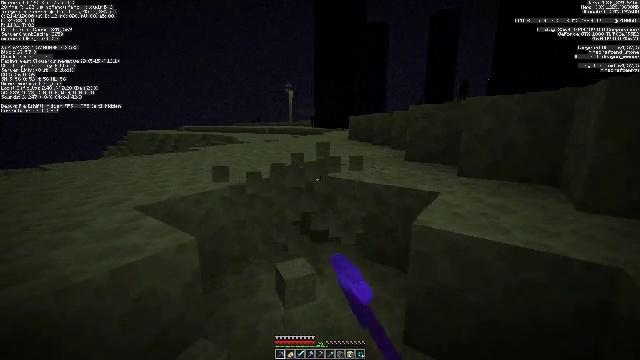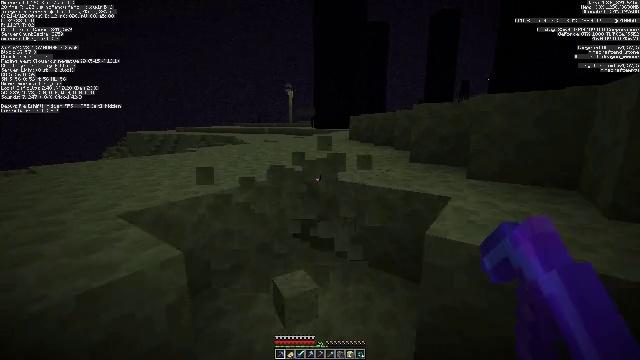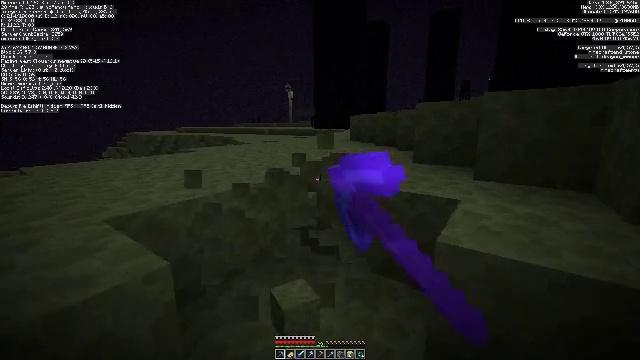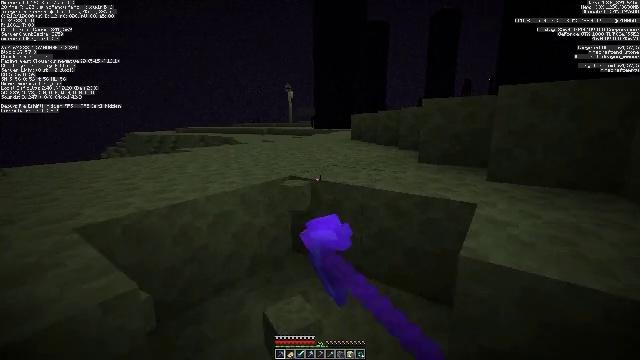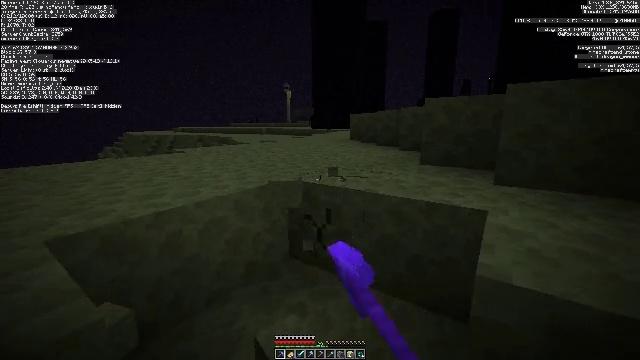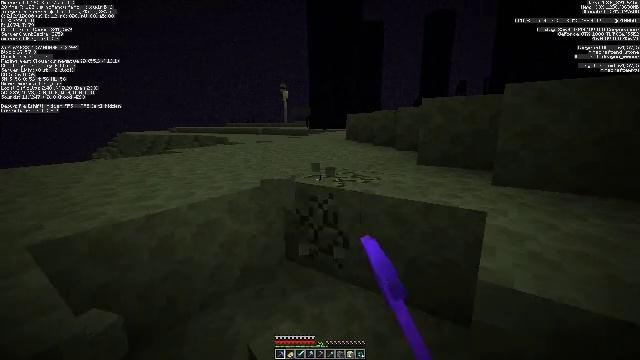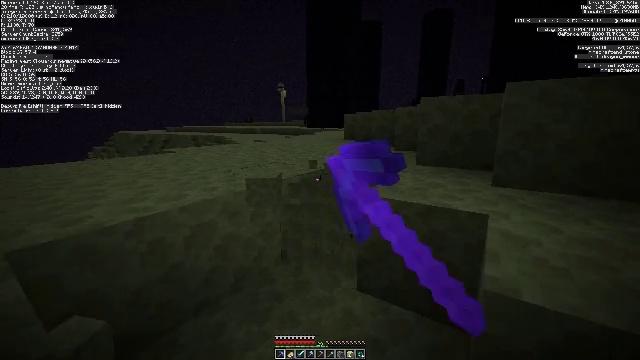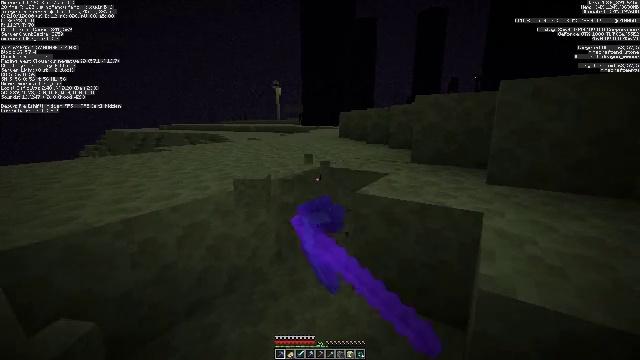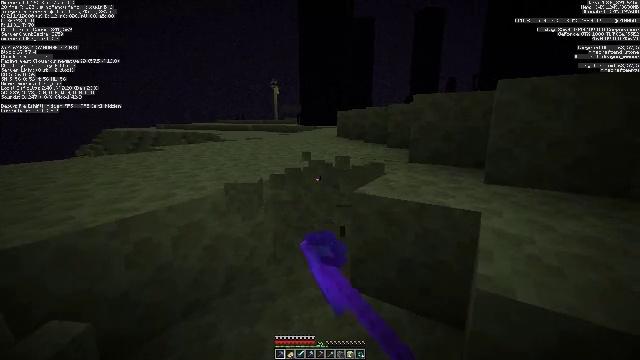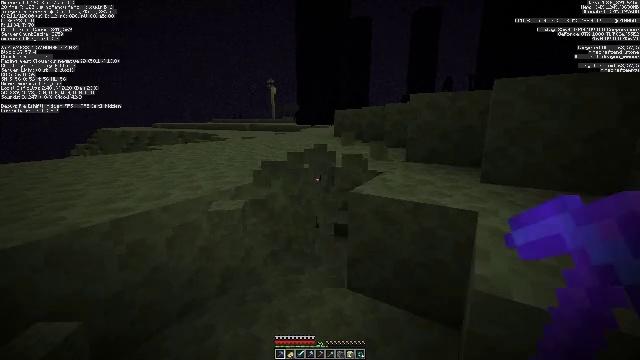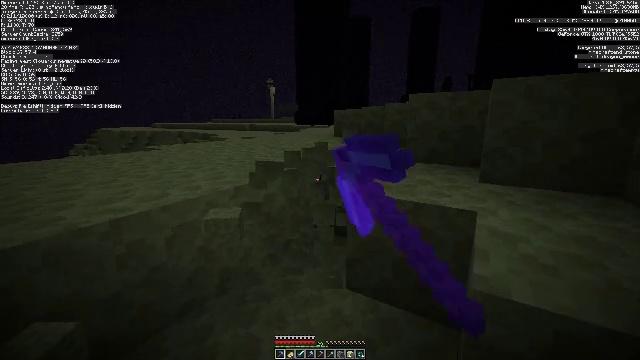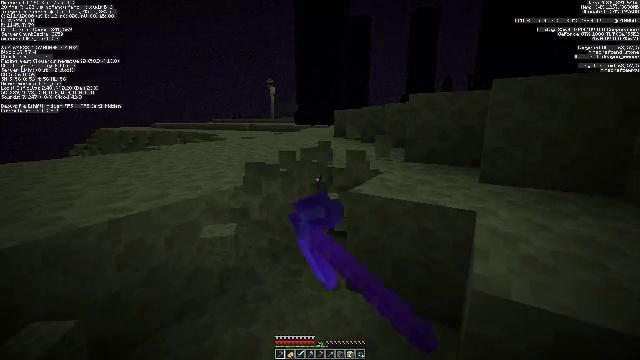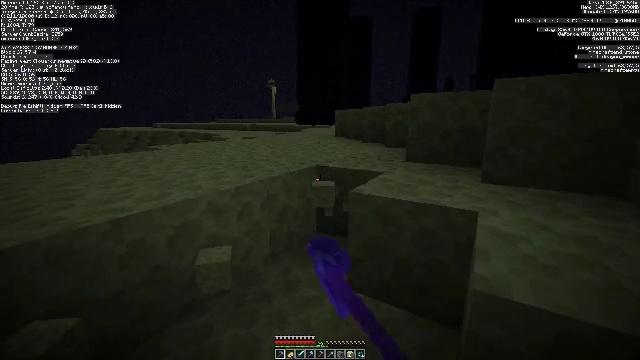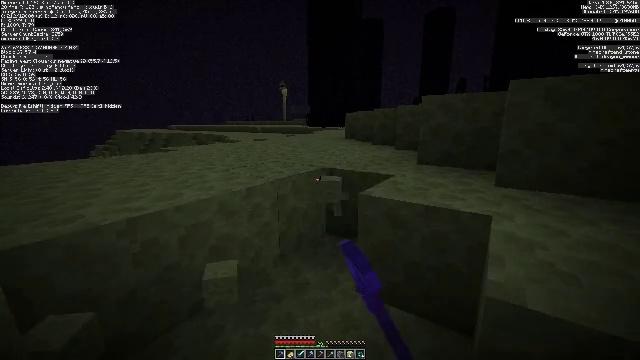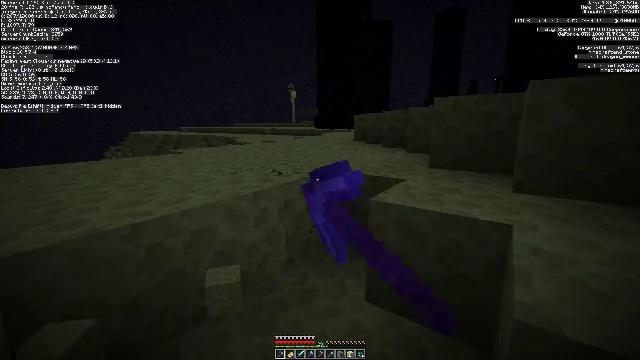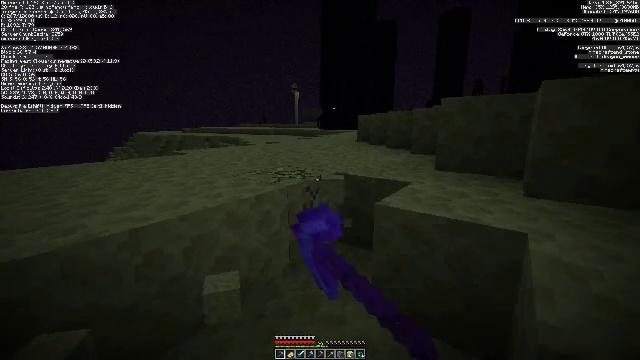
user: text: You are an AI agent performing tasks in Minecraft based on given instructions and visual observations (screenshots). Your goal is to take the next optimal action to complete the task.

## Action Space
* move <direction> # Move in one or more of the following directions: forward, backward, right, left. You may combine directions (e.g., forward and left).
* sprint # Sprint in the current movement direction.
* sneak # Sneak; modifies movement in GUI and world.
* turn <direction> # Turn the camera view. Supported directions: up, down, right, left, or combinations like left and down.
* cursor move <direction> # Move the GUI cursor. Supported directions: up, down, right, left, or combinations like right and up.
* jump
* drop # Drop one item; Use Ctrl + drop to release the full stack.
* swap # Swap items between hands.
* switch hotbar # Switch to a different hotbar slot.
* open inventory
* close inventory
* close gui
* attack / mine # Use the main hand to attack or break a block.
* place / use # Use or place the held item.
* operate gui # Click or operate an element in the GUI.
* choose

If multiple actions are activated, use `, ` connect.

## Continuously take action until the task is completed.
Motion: motion action
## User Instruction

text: Extract end stone with a pickaxe.
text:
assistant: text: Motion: move forward, attack / mine
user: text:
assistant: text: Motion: move forward, attack / mine
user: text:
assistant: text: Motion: move forward, attack / mine
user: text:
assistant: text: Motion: attack / mine
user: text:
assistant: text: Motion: attack / mine
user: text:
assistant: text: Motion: attack / mine
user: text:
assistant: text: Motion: turn right, attack / mine
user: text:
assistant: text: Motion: attack / mine
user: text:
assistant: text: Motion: attack / mine
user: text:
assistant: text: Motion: attack / mine
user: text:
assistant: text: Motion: attack / mine
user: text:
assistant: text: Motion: attack / mine
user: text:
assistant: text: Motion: turn left, attack / mine
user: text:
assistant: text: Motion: move forward, turn left, attack / mine
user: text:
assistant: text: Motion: move forward, attack / mine
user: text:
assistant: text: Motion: move forward, attack / mine
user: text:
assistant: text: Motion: move forward, attack / mine
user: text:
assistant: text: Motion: attack / mine
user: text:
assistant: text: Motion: attack / mine
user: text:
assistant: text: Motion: turn left, attack / mine
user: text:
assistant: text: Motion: turn left, attack / mine
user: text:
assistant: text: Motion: attack / mine
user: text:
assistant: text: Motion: attack / mine
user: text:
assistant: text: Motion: attack / mine
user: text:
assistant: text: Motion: attack / mine
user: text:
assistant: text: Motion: attack / mine
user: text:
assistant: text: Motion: attack / mine
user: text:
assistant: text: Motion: attack / mine
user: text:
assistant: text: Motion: attack / mine
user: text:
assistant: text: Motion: attack / mine